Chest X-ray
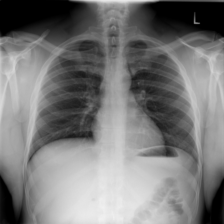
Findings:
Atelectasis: negative
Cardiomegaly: negative
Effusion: negative
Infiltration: negative
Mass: negative
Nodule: negative
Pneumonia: negative
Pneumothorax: negative
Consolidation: negative
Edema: negative
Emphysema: negative
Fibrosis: negative
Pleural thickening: negative
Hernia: negative